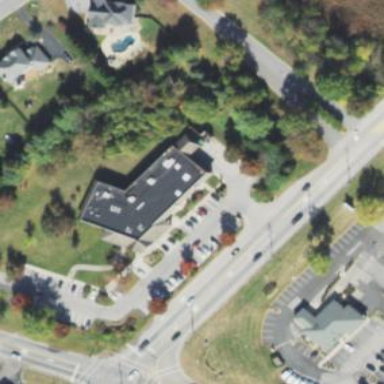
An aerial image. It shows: Retail building.